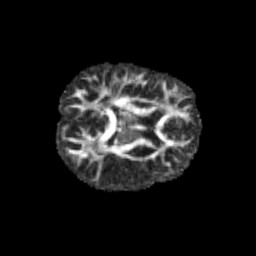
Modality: FA
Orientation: axial
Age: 10
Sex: female
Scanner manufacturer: siemens
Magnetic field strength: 3 T
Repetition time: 3.8 s
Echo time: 0.07 s